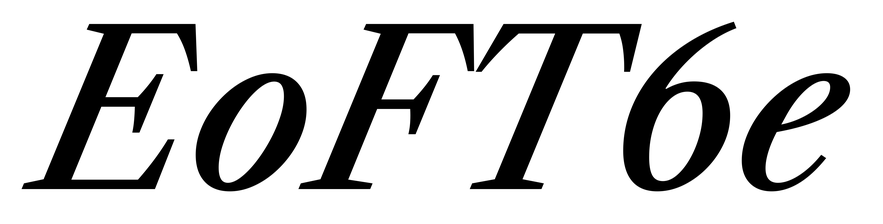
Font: LibreCaslonText-Italic_Medium_Italic